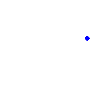
Particle: pion